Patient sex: F
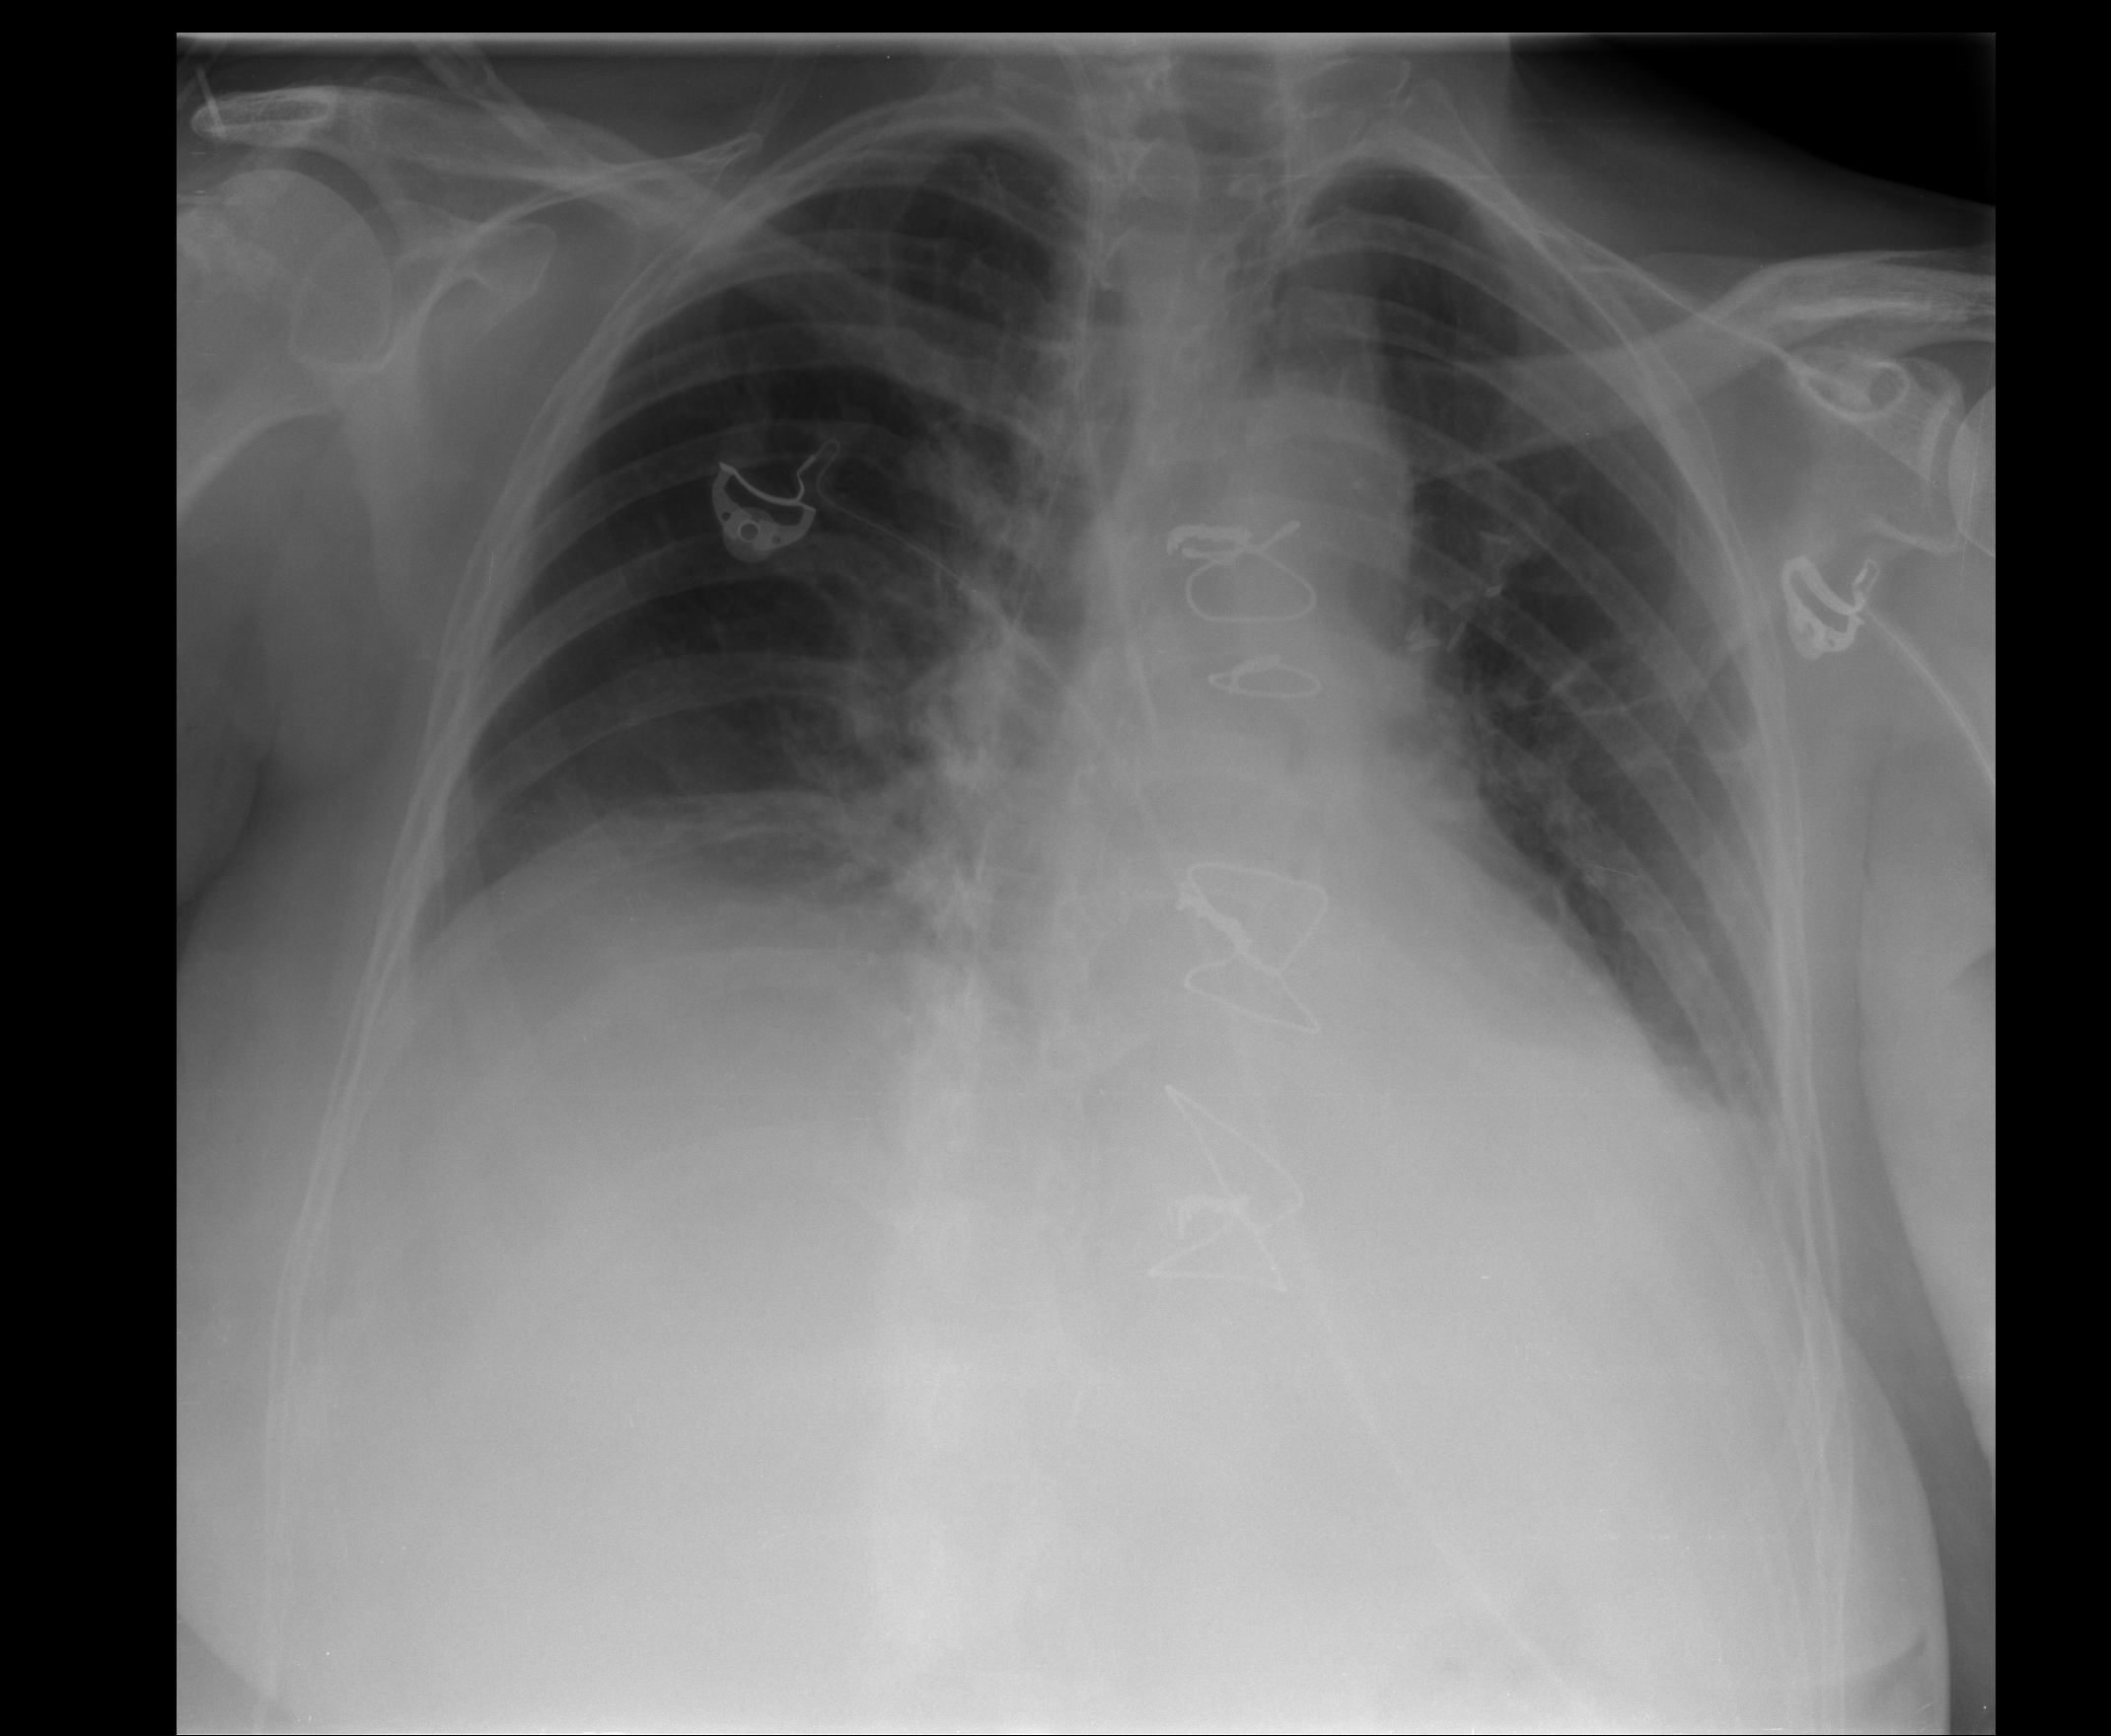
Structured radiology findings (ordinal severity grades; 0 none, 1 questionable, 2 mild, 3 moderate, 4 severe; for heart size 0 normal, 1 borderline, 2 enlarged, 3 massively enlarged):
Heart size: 0
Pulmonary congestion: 2
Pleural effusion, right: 2
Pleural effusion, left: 2
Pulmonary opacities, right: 0
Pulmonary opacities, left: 0
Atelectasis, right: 2
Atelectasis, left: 2